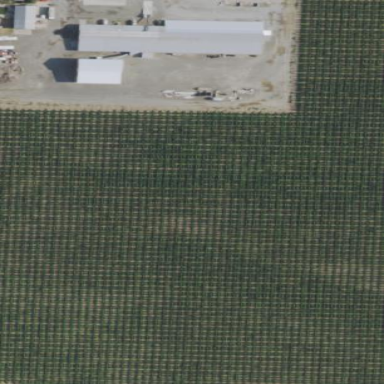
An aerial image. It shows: Orchard.